Field crop: maize
Growth stage: 2
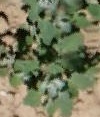
Species: chenopodium